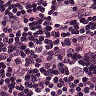
Metastatic tissue present: yes